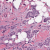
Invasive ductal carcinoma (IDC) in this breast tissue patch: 1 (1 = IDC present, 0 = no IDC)